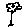
Label: flower